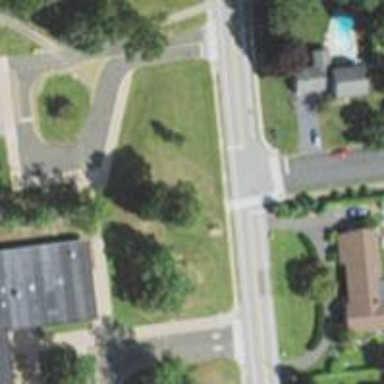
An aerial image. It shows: Road with stop sign.